Question: I was wondering how to achieve the following when searching for my website on Google. I've tried searching around for it but I'm not sure what the exact term is so I haven't gotten anywhere.
Basically, when my website is searched in Google, I'd like the subpages to be indexed like shown in the image below, instead of coming up as another result. Is this possible or is it something that Google does for you?
Take a look at this screenshot:

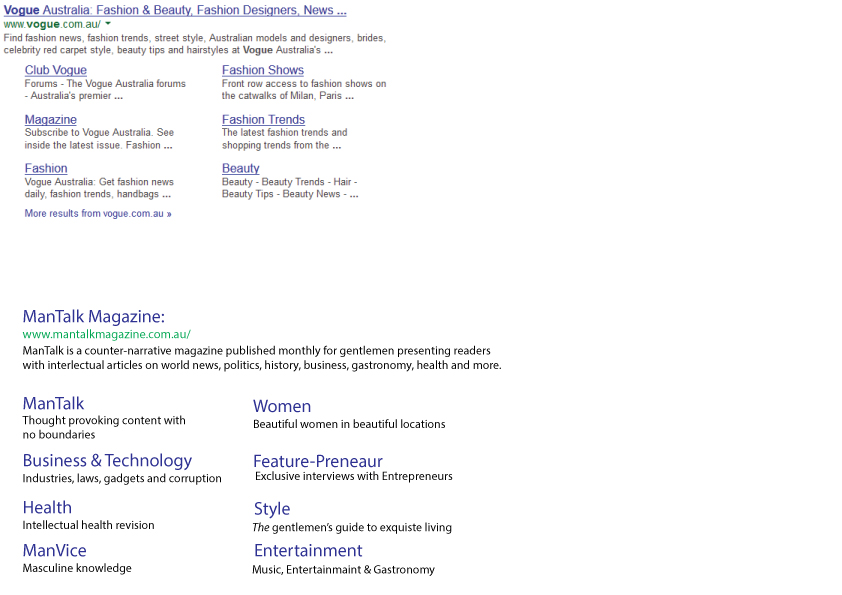
Answer: Google calls them <URL>.
You can't enforce them currently:
> We only show sitelinks for results when we think they'll be useful to the user. If the structure of your site doesn't allow our algorithms to find good sitelinks, or we don't think that the sitelinks for your site are relevant for the user's query, we won't show them.At the moment, sitelinks are automated.
---
For encouraging Google to display them for your site, see the question on Webmasters SE:
<URL>
They also have a <URL>.